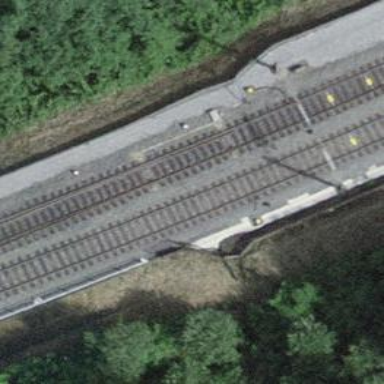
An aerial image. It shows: Single-track electrified railway with contact line.